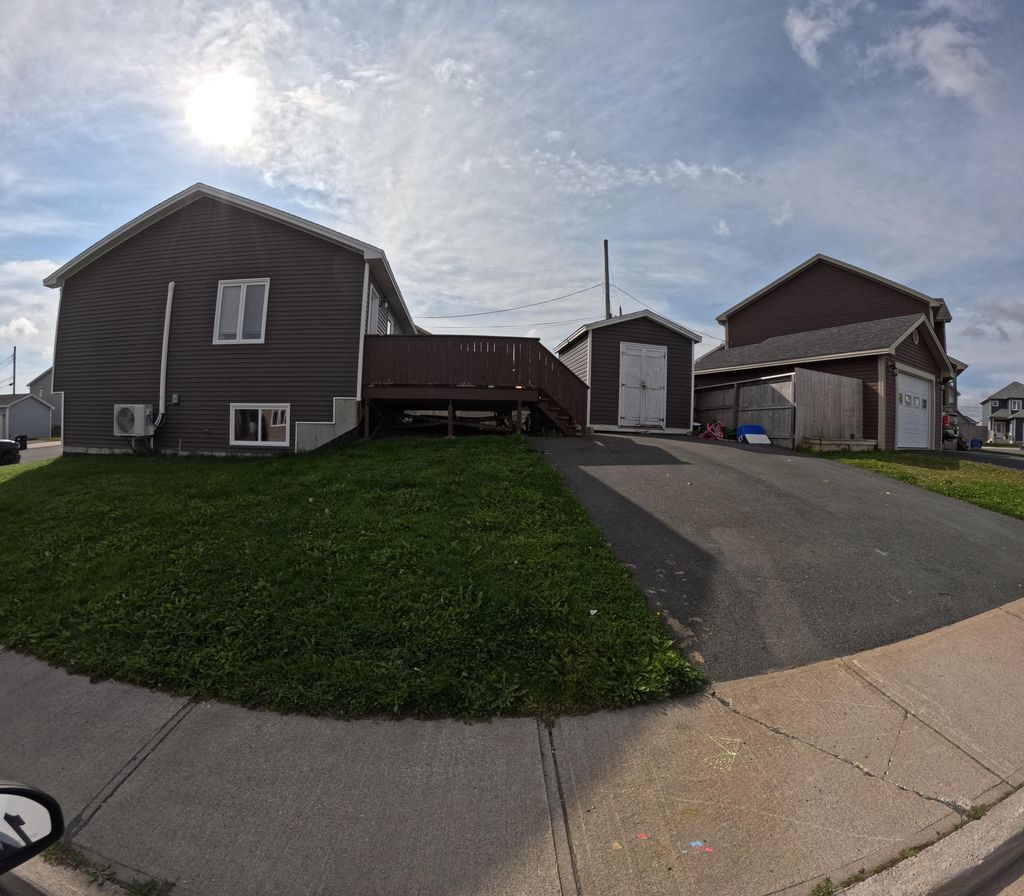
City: st_johns